Field crop: maize
Growth stage: 2
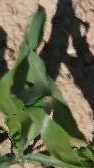
Species: maize